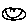
Label: smiley face